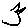
Label: bird